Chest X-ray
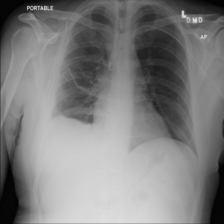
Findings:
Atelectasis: negative
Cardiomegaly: negative
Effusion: negative
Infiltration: negative
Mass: negative
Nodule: negative
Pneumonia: negative
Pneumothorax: negative
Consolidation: negative
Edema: negative
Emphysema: negative
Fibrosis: negative
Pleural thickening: positive
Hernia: negative